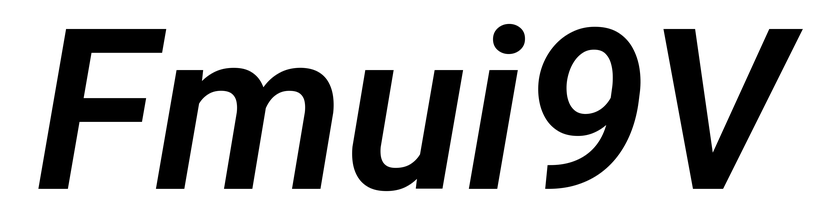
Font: Roboto-Italic_SemiBold_Italic